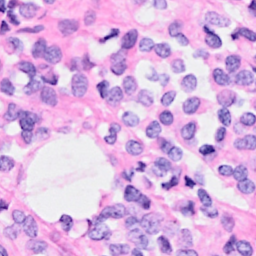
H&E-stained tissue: Breast